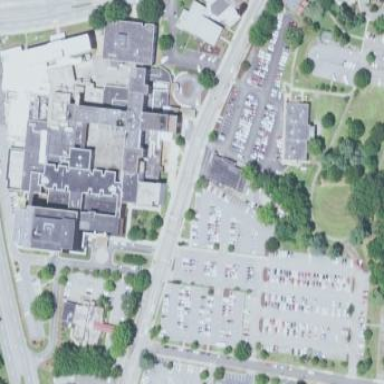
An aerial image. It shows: Healthcare facility identified as hospital.